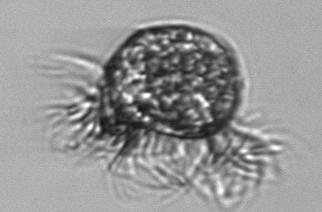
Label: Pelagostrobilidium